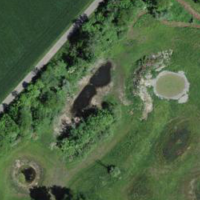
EUNIS habitat code: 23
Species observed at this site:
Prunus mahaleb